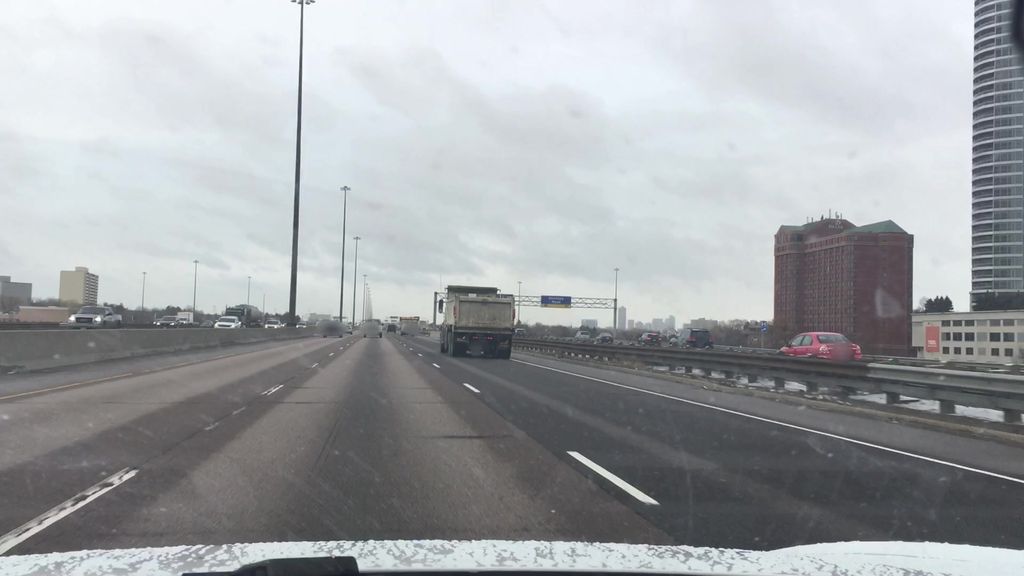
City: toronto